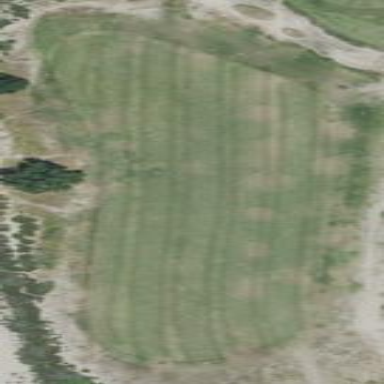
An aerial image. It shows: Area with grass used as rough in golf course.